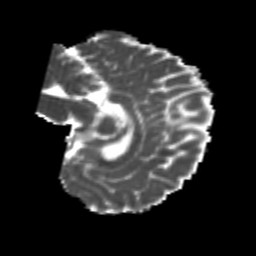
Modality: MD
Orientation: sagittal
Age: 24
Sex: female
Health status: healthy
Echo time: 0.074 s